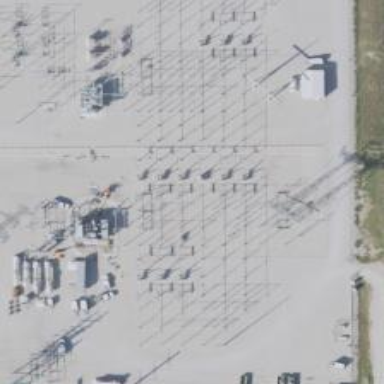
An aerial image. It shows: Switch for power supply.